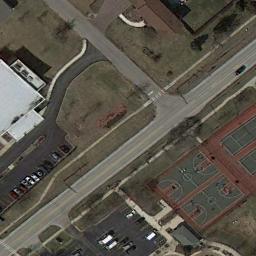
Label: basketball_court